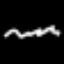
Label: squiggle